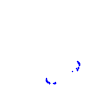
Particle: kaon